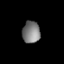
Tissue: lung
Cell type: Epithelial cells
Senescence score: 0.6019
Nuclear area (px): 381
Mean DAPI intensity: 123.682